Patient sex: M
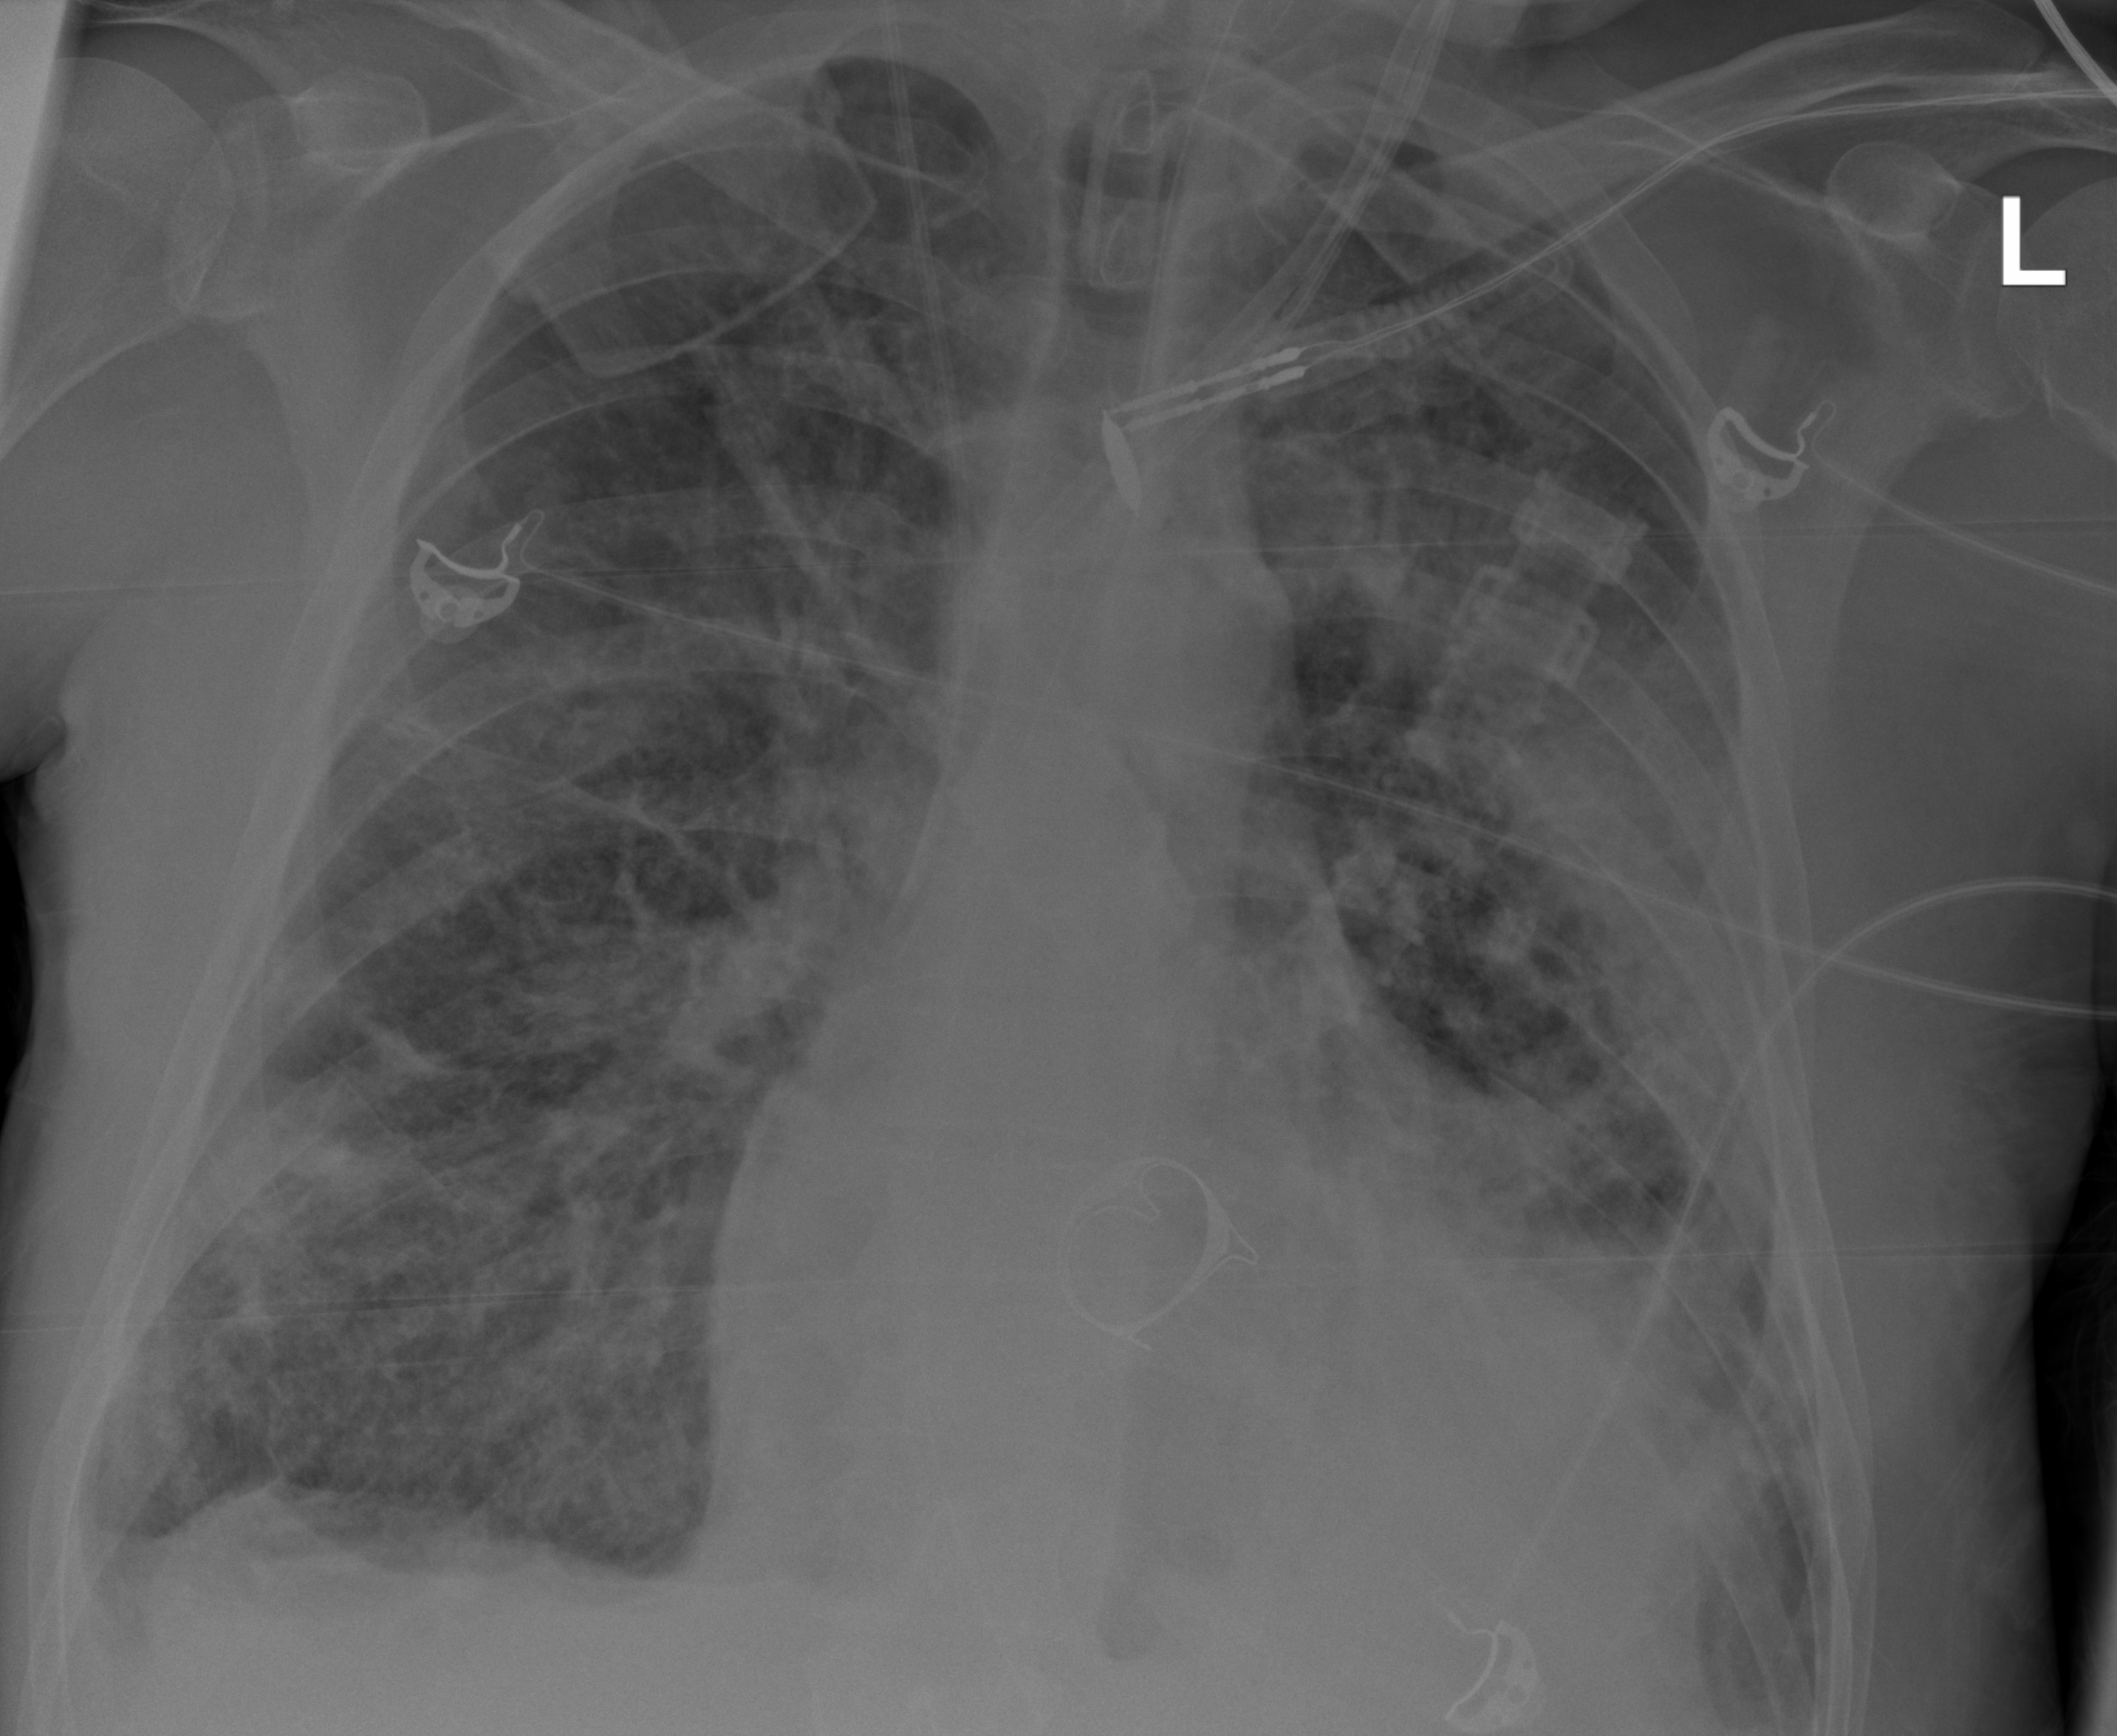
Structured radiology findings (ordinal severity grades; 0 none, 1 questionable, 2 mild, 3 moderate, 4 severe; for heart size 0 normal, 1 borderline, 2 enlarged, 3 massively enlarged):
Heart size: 2
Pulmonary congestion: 2
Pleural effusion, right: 2
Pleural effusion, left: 0
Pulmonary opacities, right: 3
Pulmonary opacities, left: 3
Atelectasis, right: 2
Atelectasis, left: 2